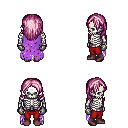
a pixel art fantasy rpg character, male body template, skeleton, maroon tattered cape, red pants, pink long hairstyle, metal gloves, maroon shoes, four views (front, back, left, right), 2x2 character sprite sheet, small pixel art, hard edges, no anti-aliasing